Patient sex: M
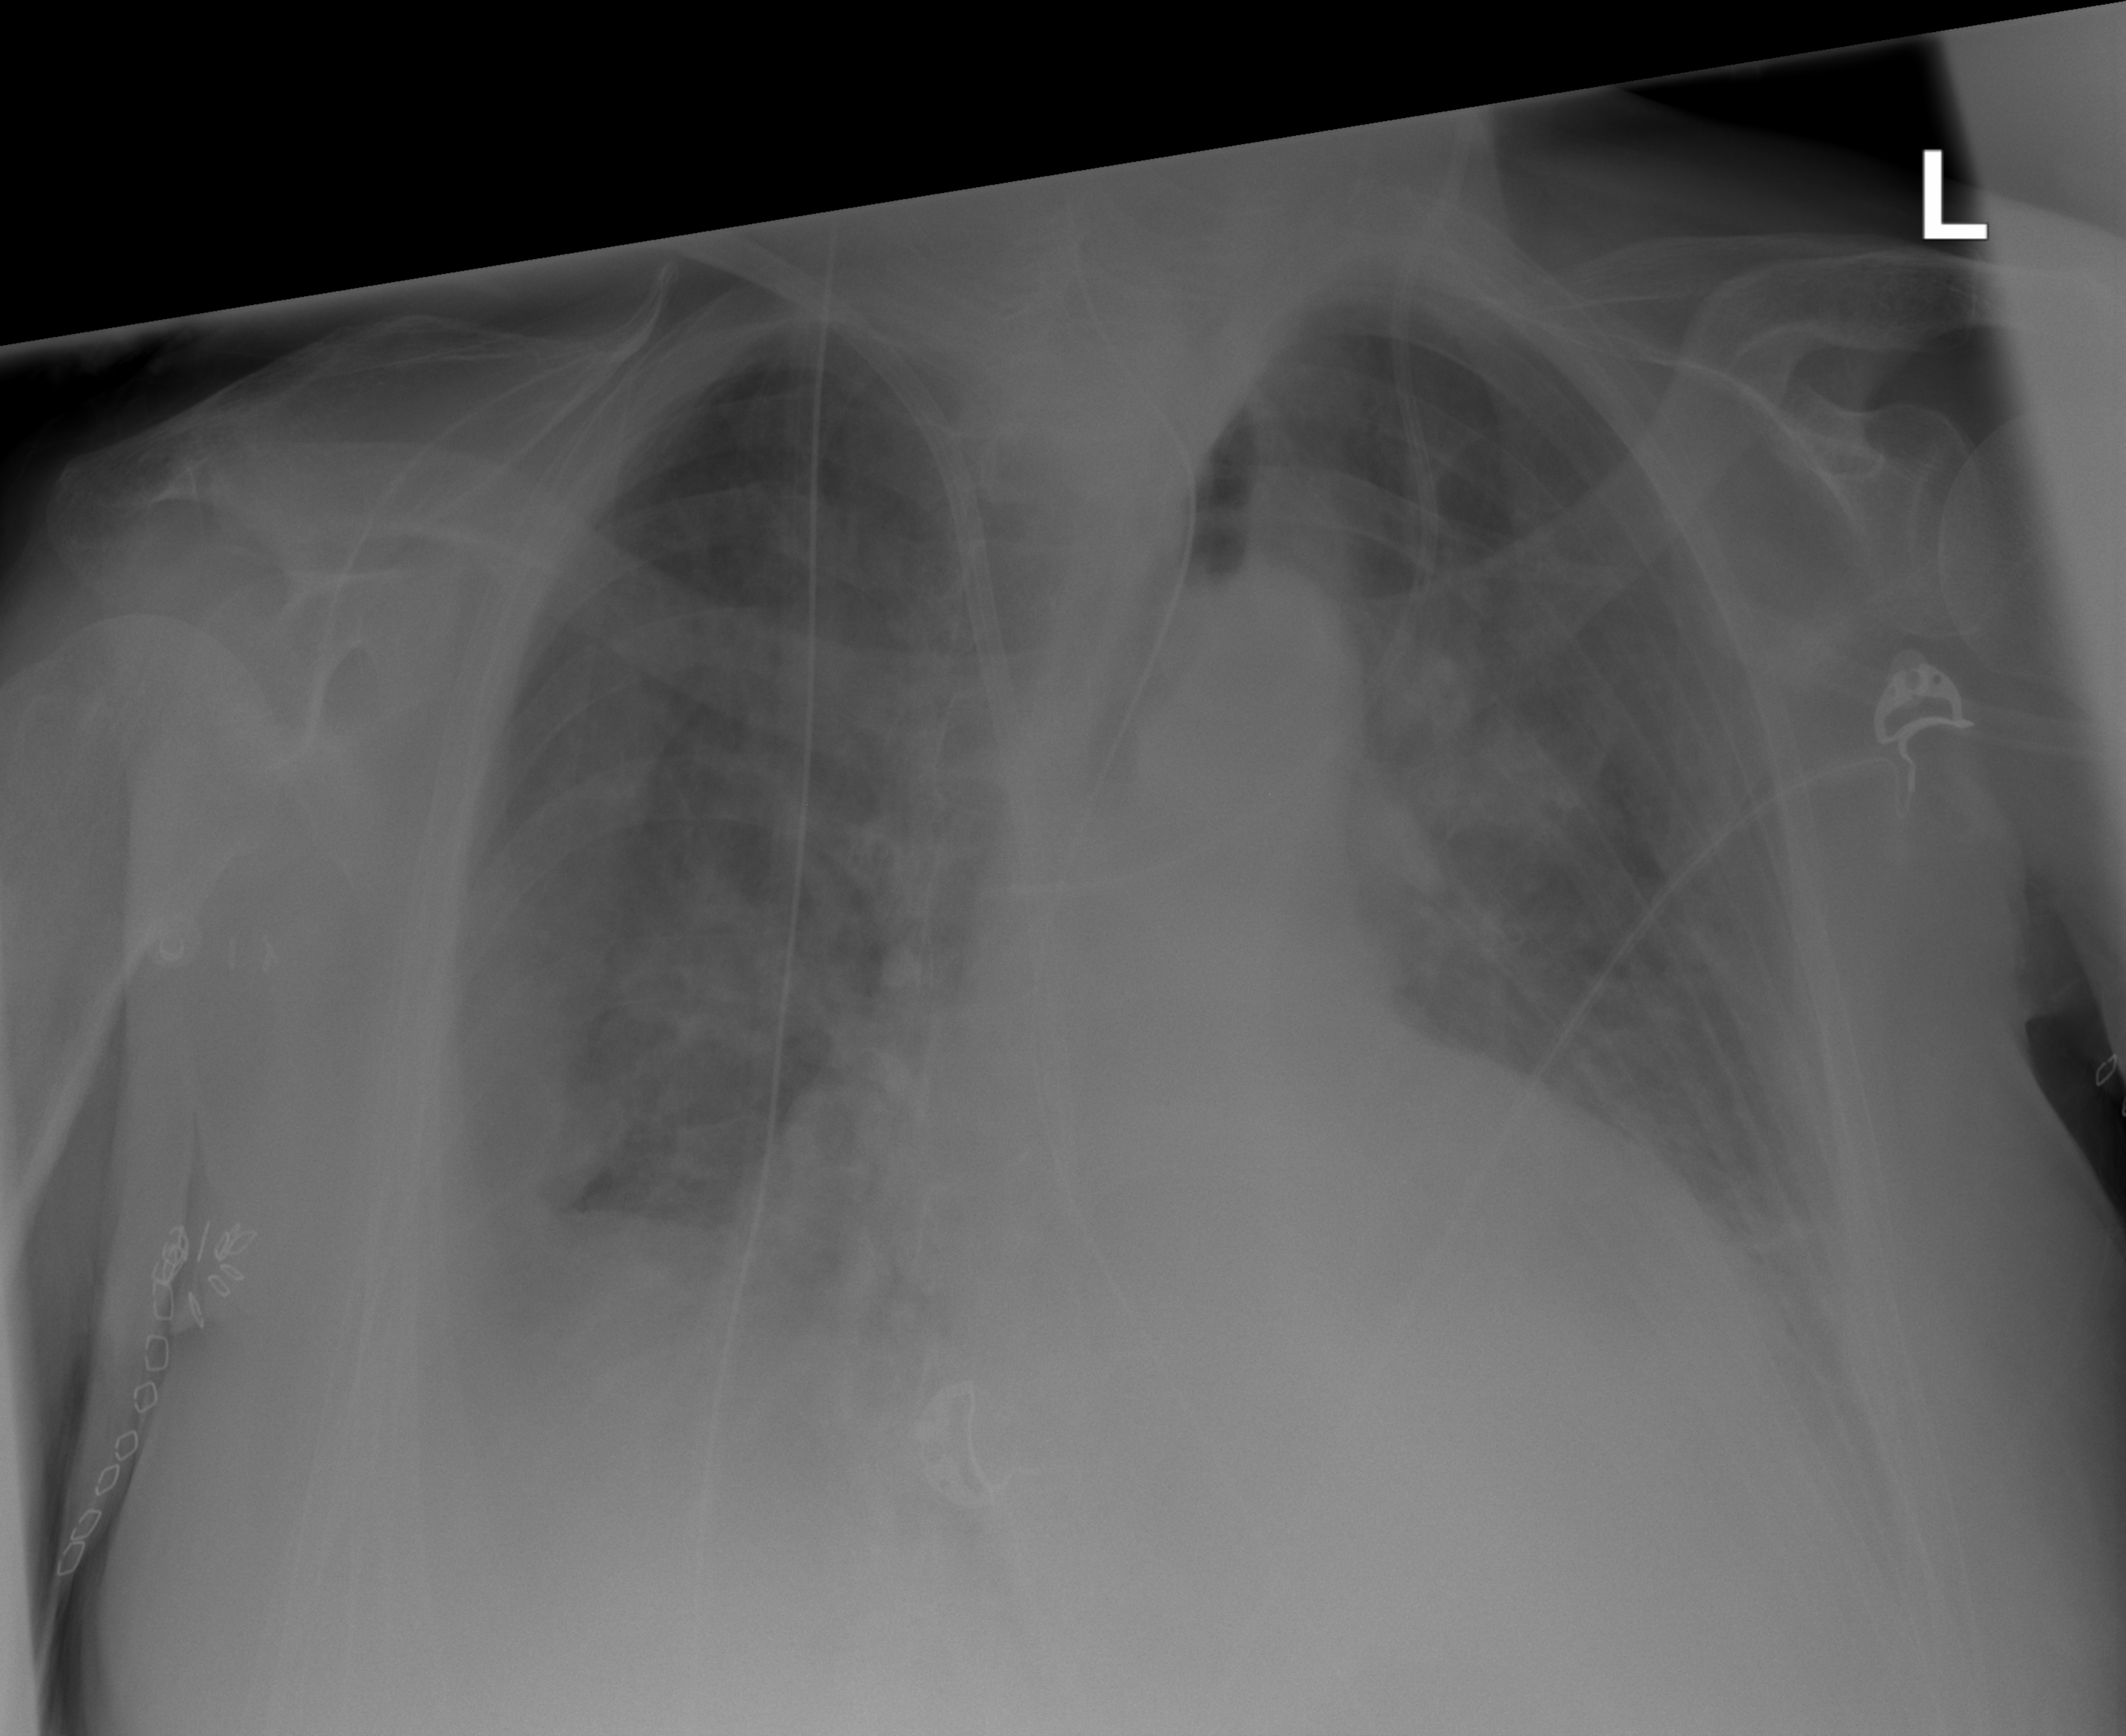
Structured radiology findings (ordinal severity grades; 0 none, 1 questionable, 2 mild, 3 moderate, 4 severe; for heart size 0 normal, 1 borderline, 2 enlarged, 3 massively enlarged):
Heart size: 0
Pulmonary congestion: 2
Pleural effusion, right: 2
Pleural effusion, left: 2
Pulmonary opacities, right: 2
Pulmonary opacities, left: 0
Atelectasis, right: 2
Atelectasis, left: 2